Question:
From a picture, Can i use inheritance instead of implement an interface?
I mean change from "'ConcreteStrategyA' and 'ConcreteStrategyB' implements 'Strategy' Interface" to "'ConcreteStrategyA' and 'ConcreteStrategyB' extends 'Strategy' Class"
Is it still work well or have some problem?
If it still work well my next question is "Why most people prefer to use interface?"
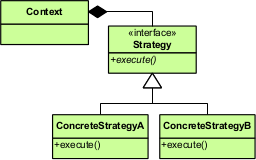
Answer: Absolutely. Inheritance is most often used with an abstract base class, when you want your derived strategies to share some common code.
People prefer to use interfaces or abstract classes over concrete base classes because :
- With a Dependency Inversion approach, a class needs loose coupling to its Strategy. It only needs to know that the Strategy fulfills a contract, but doesn't want to know about its implementation details. Interfaces and abstract classes are an elegant and minimal way to define a contract without specifying the implementation.- It doesn't make sense to instantiate the base Strategy class most of the time, because it's a general, abstract concept -- in fact, it's better if you forbid instantiating it.